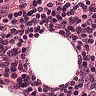
Metastatic tissue present: no